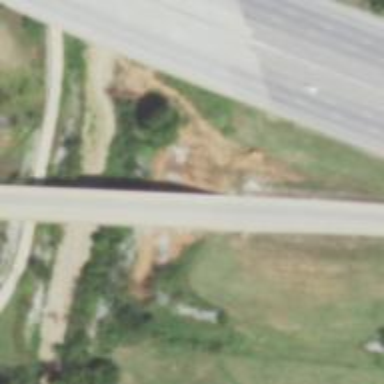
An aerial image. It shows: Bridge on motorway link.